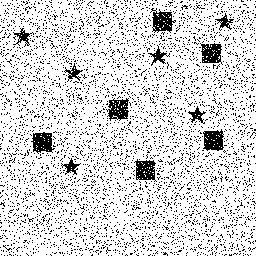
Squares: 6
Triangles: 0
Stars: 6
Total shapes: 12